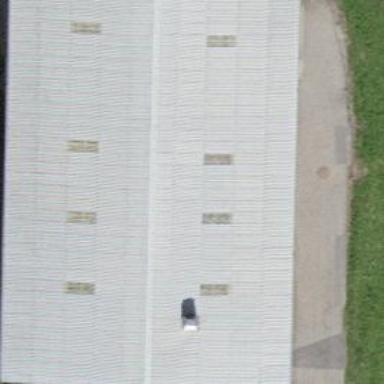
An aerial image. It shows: Gabled roof farm building.